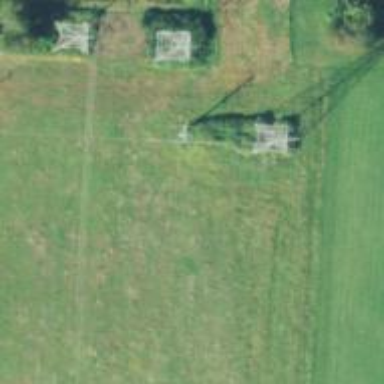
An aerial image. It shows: Power pole.